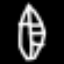
Label: leaf